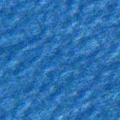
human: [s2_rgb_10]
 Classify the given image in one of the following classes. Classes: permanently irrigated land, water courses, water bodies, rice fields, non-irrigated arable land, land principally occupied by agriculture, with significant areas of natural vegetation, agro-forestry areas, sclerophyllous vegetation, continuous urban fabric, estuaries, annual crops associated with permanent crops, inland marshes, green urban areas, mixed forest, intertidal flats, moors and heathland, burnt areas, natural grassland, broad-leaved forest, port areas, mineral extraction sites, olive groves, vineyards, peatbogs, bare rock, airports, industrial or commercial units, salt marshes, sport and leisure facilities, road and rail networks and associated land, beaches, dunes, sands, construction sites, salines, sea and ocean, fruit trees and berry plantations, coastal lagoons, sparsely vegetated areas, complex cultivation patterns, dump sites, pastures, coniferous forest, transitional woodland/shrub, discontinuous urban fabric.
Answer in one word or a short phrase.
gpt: sea and ocean